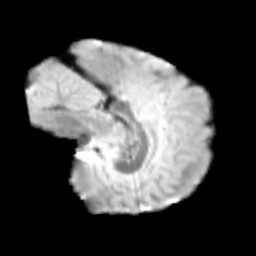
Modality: T2w
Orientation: sagittal
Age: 9
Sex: male
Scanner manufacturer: siemens
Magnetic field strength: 3 T
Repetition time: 3.8 s
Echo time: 0.07 s